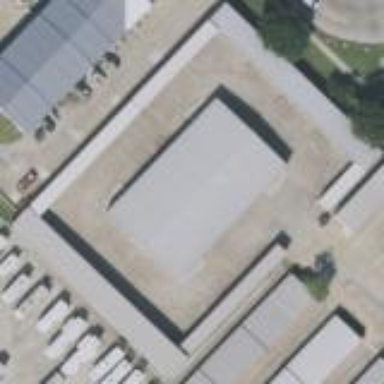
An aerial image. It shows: Warehouse.